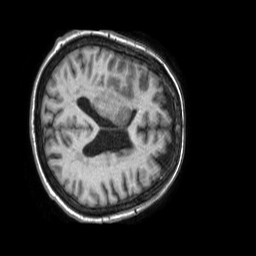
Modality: T1w
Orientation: axial
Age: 54
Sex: female
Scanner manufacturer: philips
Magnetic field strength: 1.5 T
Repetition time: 0.007201 s
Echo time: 0.003281 s